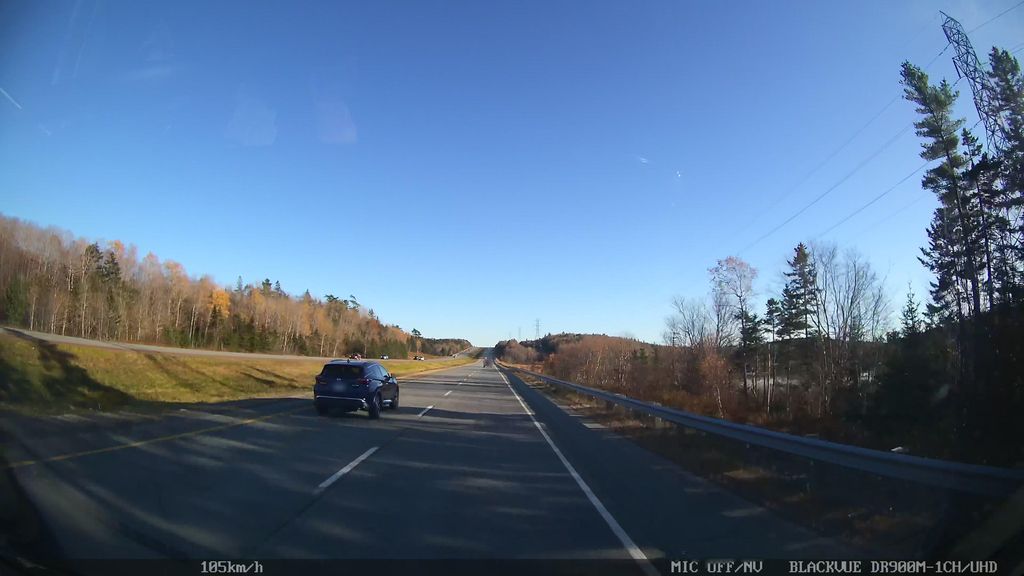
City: halifax